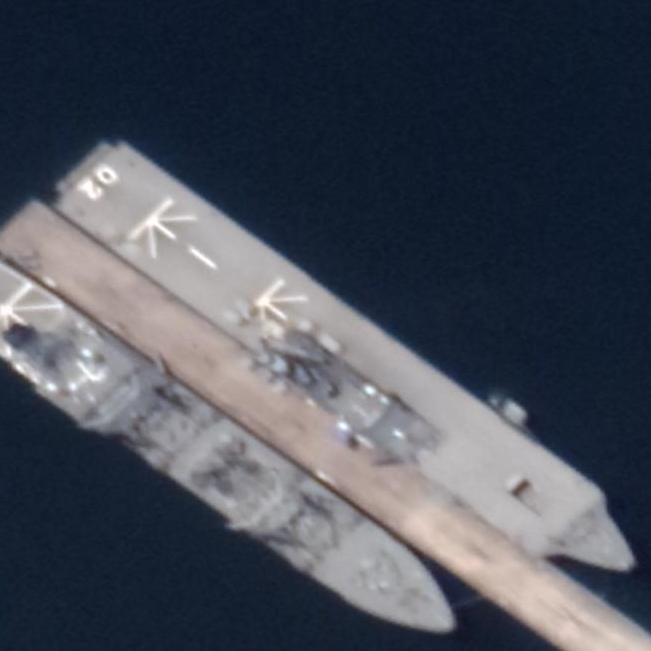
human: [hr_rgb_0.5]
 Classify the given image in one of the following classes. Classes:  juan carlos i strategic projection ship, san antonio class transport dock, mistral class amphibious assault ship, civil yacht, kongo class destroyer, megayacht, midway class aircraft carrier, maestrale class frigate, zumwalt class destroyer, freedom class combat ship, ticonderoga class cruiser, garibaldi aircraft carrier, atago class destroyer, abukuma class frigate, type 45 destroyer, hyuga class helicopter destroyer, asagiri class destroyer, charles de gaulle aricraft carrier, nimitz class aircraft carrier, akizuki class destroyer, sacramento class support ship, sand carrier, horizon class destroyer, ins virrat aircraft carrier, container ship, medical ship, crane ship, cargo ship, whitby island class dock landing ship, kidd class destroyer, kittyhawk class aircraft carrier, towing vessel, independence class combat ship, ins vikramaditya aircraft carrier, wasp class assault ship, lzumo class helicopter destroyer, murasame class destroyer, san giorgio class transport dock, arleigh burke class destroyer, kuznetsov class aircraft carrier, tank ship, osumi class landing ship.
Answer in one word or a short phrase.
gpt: Osumi class landing ship